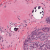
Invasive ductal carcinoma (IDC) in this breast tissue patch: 1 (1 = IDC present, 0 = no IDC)